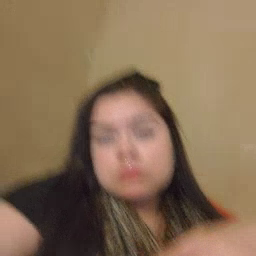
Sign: touch